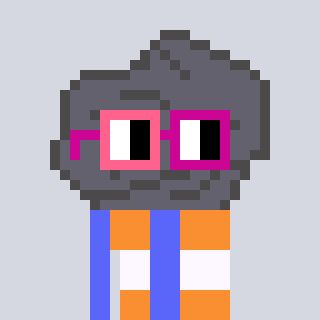
a pixel art character with square pink and red glasses, a rock-shaped head and a purple-colored body on a cool background